Question: What does a red arrow from one mote to another in cooja simulator means? Generally radio traffic is shown in the form of blue arrows, what does a red arrow signifies? In my case one of my motes in the simulation is not receiving any incoming ip packets after this event. I am using contiki-2.7
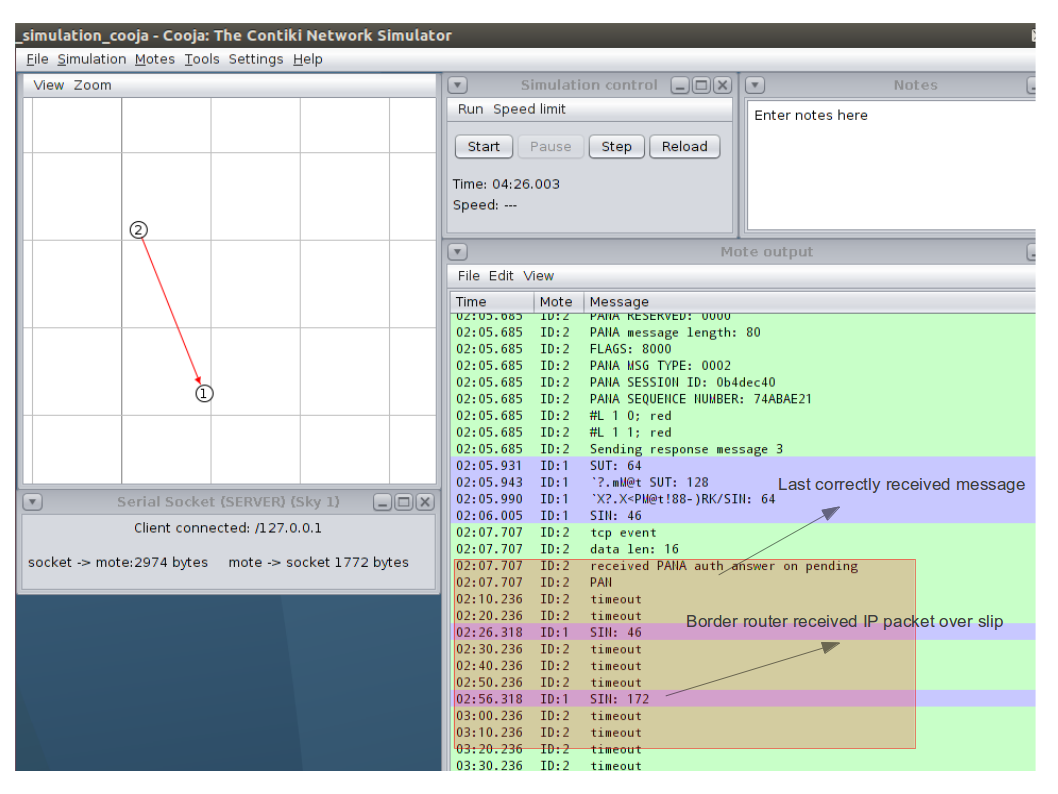
Answer: To follow your example, a red arrow means that the node ndeg2 sent a message which is likely to be received by the node ndeg1.
In other words, the node ndeg1 is in the range of the node ndeg2, but that doesn't mean that it has successfully received the message (maybe because the radio was off at this moment or anything else).
If you had an ACK mechanisms in your protocol, you should be able to see that a message is correctly received by one node by seeing a double arrow in the network view.
You may also want to turn the timeline on (tools -> timeline) in order to see information about TX - Rx status of each nodes.
Regards,